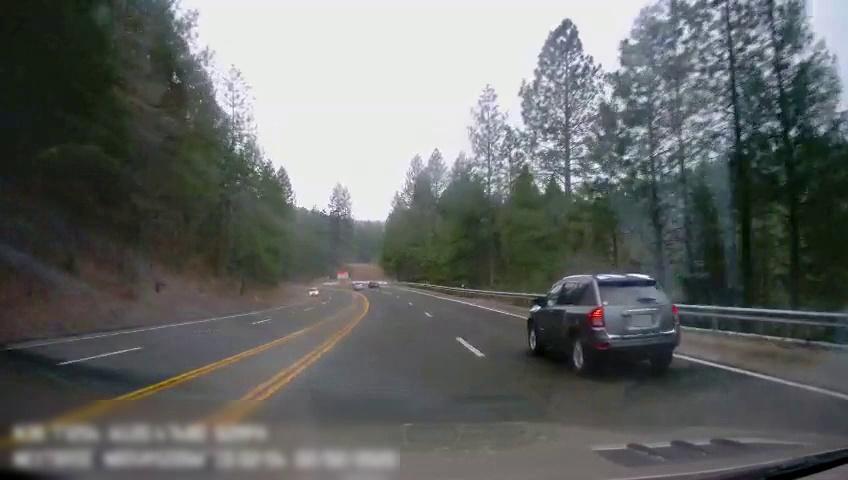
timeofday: Day
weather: Cloudy
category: Drivable Space
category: Vehicles | Car
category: Vehicles | Car
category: Vehicles | Car
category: Vehicles | Car
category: Lanes | Alternate Lane
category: Lanes | Alternate Lane
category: Lanes | Alternate Lane
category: Lanes | Current Lane
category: Lanes | Current Lane
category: Lanes | Alternate Lane